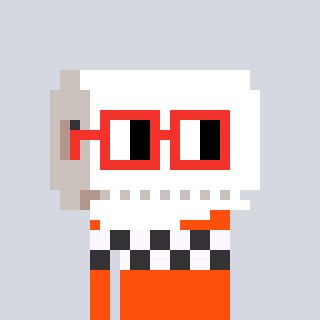
a pixel art character with square red glasses, a toiletpaper-full-shaped head and a orange-colored body on a cool background